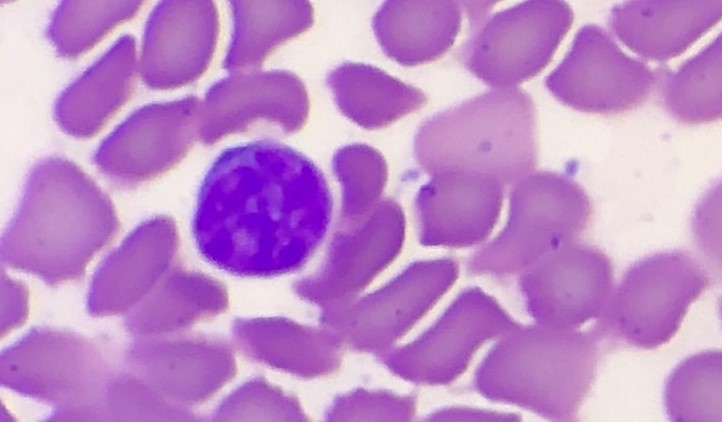
White blood cell type: Lymphocyte